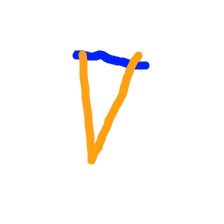
Shape: triangle